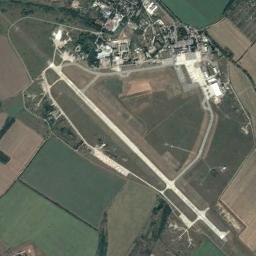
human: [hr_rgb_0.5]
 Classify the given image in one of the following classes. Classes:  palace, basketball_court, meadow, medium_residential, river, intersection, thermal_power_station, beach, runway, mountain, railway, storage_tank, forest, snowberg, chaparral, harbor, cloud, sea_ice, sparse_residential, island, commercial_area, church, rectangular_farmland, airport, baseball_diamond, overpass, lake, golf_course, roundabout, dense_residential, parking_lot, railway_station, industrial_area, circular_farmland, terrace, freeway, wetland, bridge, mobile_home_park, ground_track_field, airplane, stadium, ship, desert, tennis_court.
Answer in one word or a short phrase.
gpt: airport